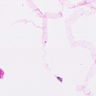
Metastatic tissue present: no